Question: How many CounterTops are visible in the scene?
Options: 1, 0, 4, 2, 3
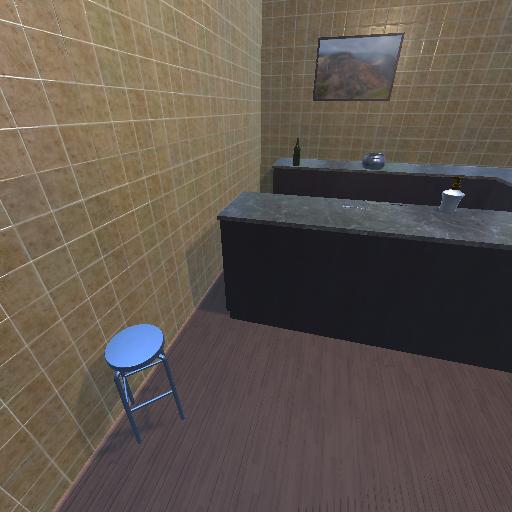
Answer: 1